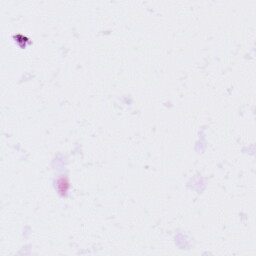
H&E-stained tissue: Lung